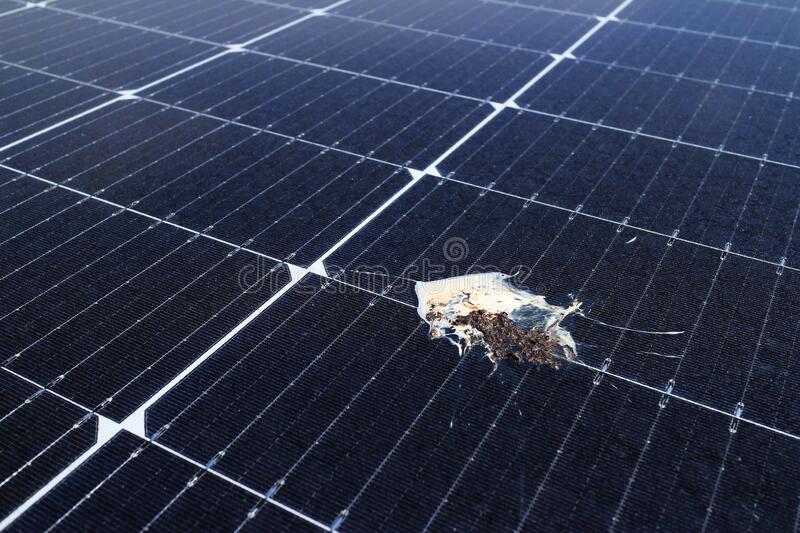
Label: Bird-drop